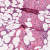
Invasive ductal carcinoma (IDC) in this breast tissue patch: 1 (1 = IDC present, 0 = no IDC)